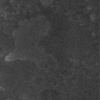
Label: not_dusty